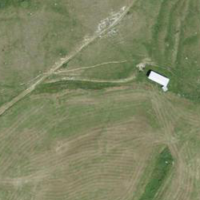
EUNIS habitat code: 26
Species observed at this site:
Gentiana cruciata